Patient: sex F, age 46
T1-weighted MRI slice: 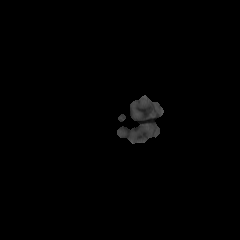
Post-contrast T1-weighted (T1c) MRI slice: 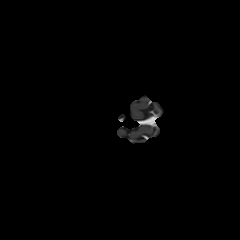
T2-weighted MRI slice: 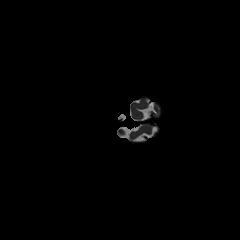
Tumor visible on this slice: no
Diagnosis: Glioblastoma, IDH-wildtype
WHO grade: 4